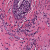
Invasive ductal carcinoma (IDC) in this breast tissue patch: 1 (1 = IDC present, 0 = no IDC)